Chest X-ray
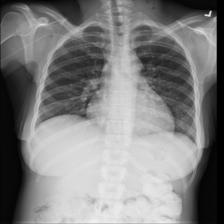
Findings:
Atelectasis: negative
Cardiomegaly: negative
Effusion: negative
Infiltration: negative
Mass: negative
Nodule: positive
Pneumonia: negative
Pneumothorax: negative
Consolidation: negative
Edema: negative
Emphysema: negative
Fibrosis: negative
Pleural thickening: negative
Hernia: negative